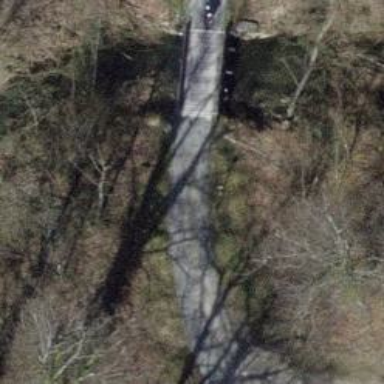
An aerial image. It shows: Track road with grade1 bridge.